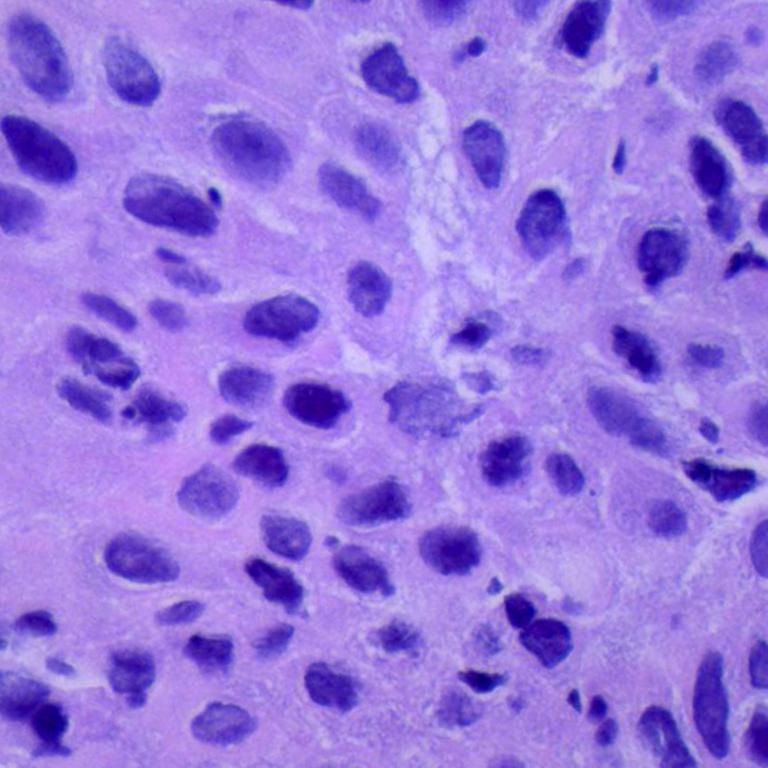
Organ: lung
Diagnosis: squamous carcinomas